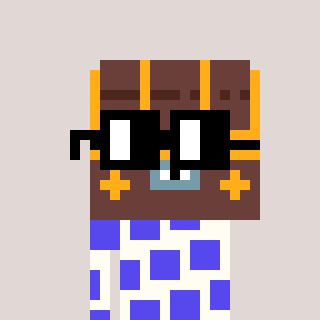
a pixel art character with square black glasses, a treasure chest-shaped head and a grayscale-colored body on a warm background